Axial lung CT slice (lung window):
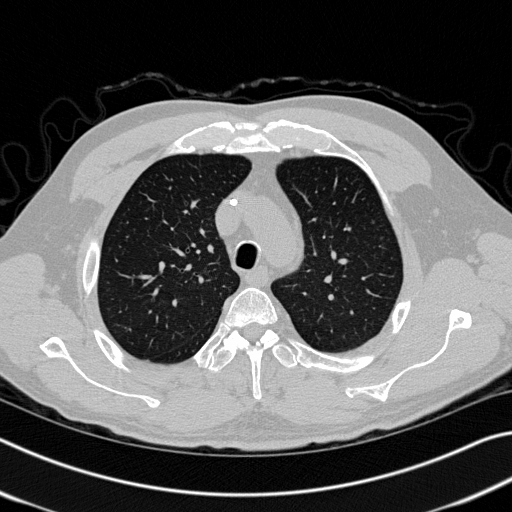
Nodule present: no